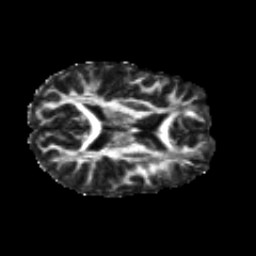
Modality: FA
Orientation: axial
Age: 23
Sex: female
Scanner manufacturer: siemens
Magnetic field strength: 3 T
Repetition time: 8.8 s
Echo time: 0.085 s